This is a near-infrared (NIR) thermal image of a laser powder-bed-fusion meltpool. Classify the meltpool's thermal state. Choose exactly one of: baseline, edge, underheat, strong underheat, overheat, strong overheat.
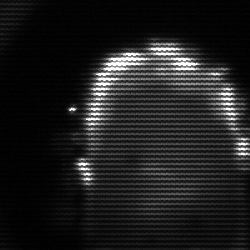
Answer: baseline